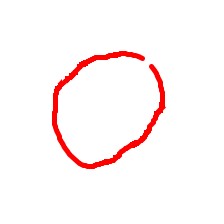
Shape: circle